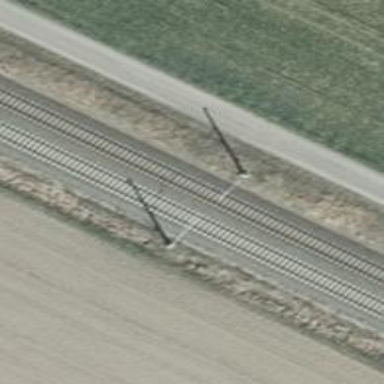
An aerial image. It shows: Milestone along the railway with catenary mast.